Interaction volume radius: 5 \u00c5
Interaction volume height: 10 \u00c5
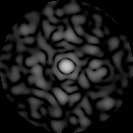
Disorder parameter: 0.7869